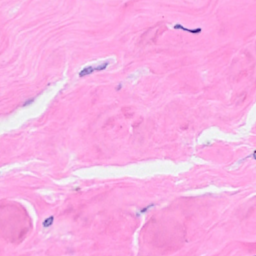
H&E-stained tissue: Breast